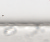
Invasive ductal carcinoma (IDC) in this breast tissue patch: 0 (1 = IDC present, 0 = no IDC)